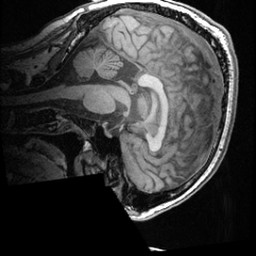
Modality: T1w
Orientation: sagittal
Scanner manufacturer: ge
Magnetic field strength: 3 T
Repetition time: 0.008572 s
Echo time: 0.003384 s